Question: I am new to clarity design framework. I have created the customized grid with dynamic column and dynamic row in Clarity design. I am trying to filter as based on the dynamic column but I am not able to get the column name in the default filter provided by Clarity instead it is getting the response data
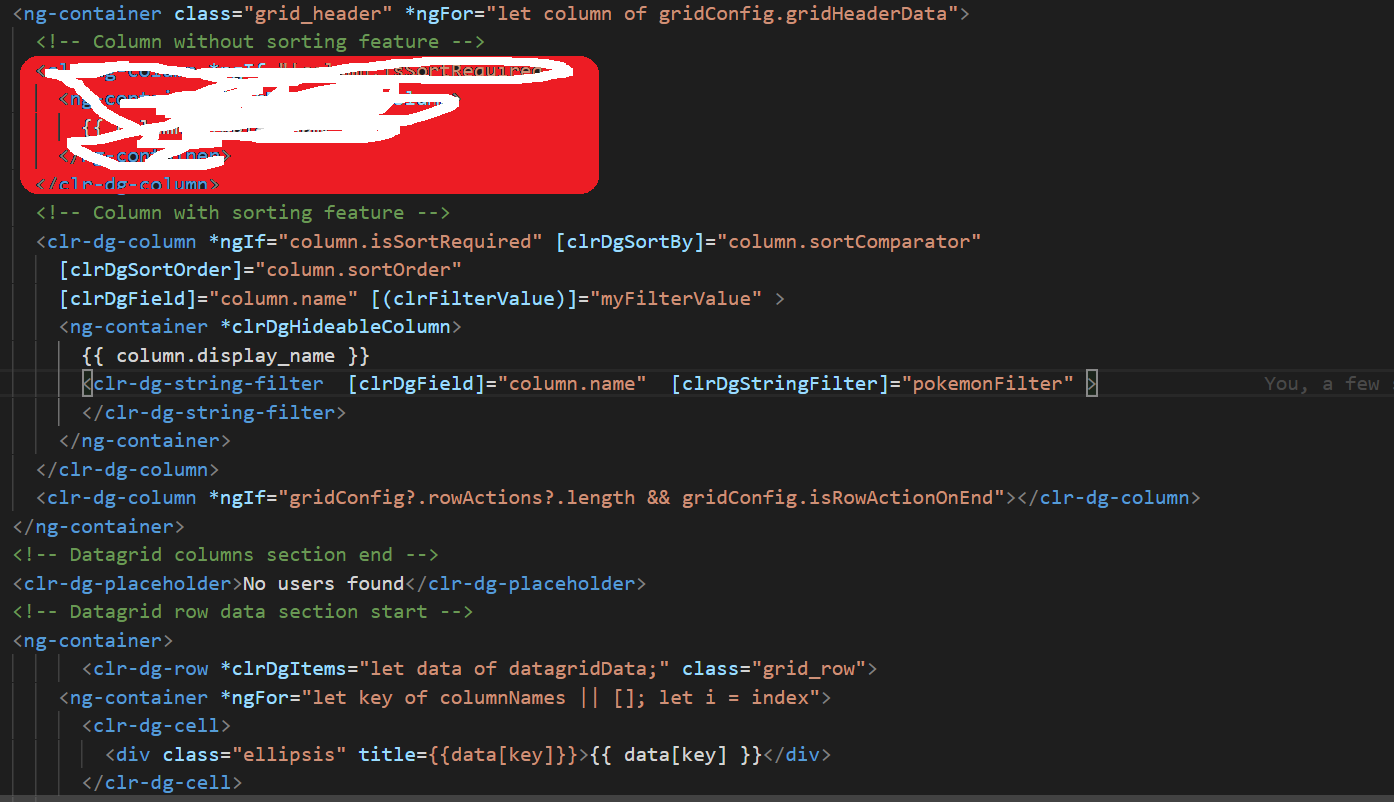
Answer: as @hippeelee said, it is easier with a stackblitz. But, as far as I understood, you want to use the datagrids column filtering. For the column based filtering you need to use the <URL>. I am not quite sure, but it seems that you use 'ngFor' instead of 'clrDgItems' for the row loop.